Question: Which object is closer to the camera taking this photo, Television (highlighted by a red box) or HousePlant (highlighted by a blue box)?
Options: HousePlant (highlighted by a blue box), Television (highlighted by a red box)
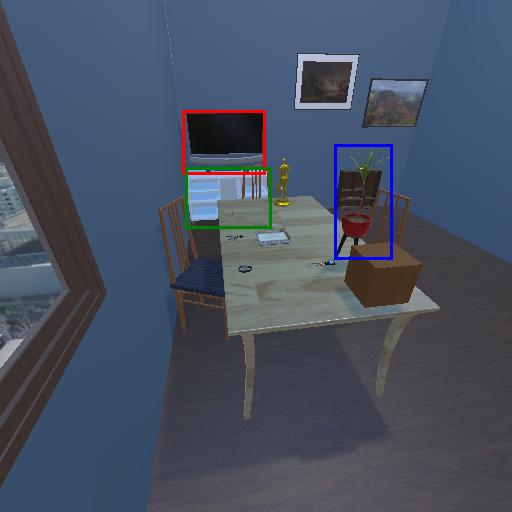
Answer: HousePlant (highlighted by a blue box)